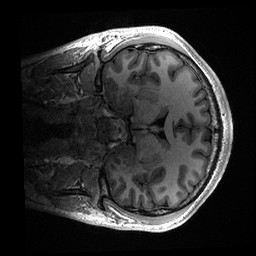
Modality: T1w
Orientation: coronal
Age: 20
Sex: male
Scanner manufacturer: ge
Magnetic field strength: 3 T
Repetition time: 0.006952 s
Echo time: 0.00292 s